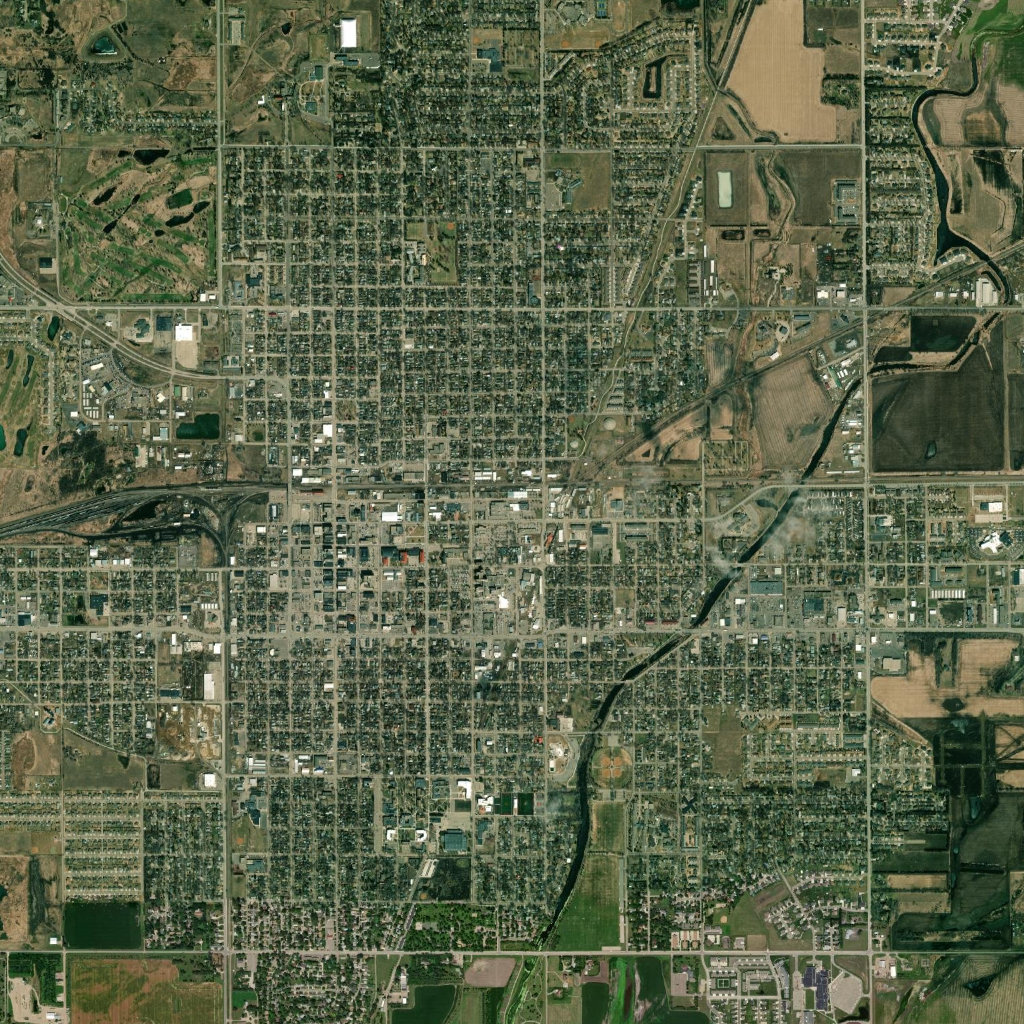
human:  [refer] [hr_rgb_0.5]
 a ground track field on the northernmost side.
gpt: <box>[[53, 14, 56, 16, 0]]</box>